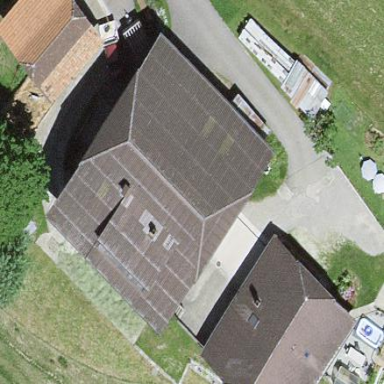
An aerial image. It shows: Farm building.